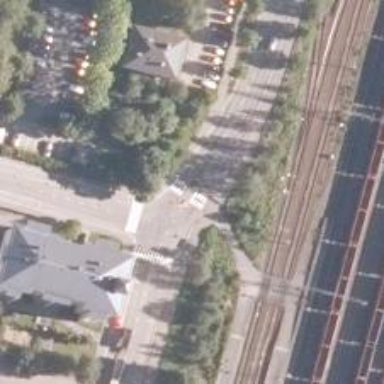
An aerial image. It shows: Uncontrolled crossing along footway.